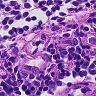
Metastatic tissue present: no